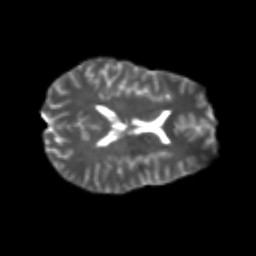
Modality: T2w
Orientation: axial
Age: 23
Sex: female
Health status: healthy
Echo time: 0.074 s